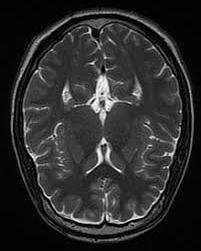
Label: notumor